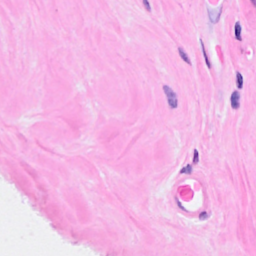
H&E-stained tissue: Breast